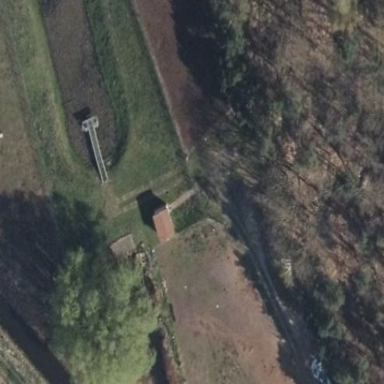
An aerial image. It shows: Pumping station designed for water.